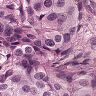
Metastatic tissue present: yes